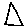
Label: triangle